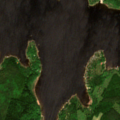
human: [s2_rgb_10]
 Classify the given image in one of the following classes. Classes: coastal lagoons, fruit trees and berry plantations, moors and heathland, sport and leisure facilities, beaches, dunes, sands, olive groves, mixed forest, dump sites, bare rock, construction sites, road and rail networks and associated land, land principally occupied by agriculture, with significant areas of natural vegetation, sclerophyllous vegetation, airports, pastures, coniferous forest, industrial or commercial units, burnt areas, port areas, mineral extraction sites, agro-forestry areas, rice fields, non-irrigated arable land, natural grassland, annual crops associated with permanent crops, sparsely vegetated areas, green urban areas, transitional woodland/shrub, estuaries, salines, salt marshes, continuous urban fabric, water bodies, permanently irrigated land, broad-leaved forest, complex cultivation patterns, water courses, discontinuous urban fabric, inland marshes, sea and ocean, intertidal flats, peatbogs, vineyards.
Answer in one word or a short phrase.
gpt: coniferous forest, mixed forest, sea and ocean